Question: I use html to make excel document , like this :
'''
<html xmlns:o="urn:schemas-microsoft-com:office:office" xmlns:x="urn:schemas-microsoft-com:office:excel" xmlns="http://www.w3.org/TR/REC-html40">
<head><!--[if gte mso 9]><xml><x:ExcelWorkbook><x:ExcelWorksheets><x:ExcelWorksheet><x:Name>{worksheet}</x:Name><x:WorksheetOptions><x:DisplayGridlines/></x:WorksheetOptions></x:ExcelWorksheet></x:ExcelWorksheets></x:ExcelWorkbook></xml><![endif]-->
</head><body>
<table>
<tr>
<td style="mso-number-format:\@;white-space:nowrap">test</td>
<td style="mso-number-format:\@;white-space:nowrap">test<br/>hello</td>
</tr>
</table>
</body>
</html>
'''
but '<br/>' cause cross cell in excel.

So how do i make the warp text in one cell ?
---
I had found a method to solve it . Use style 'mso-data-placement':
'''
<style type="text/css">
br{
mso-data-placement:same-cell;
}
</style>
'''
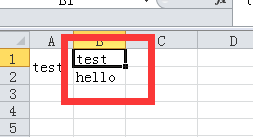
Answer: I had found a method to solve it . Use style mso-data-placement:
'''
<style type="text/css">
br{
mso-data-placement:same-cell;
}
</style>
'''